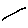
Label: line